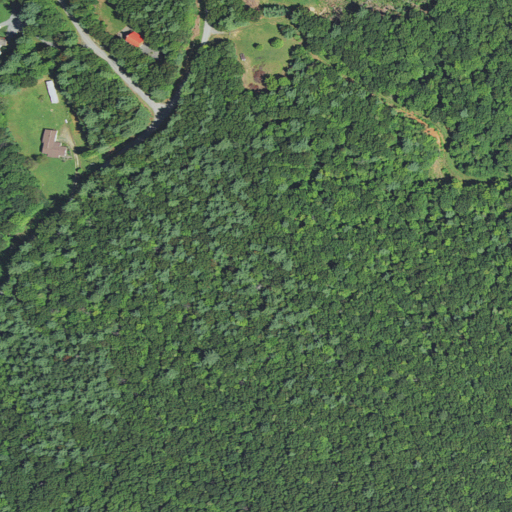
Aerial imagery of ridge(s) in North Carolina named Laurel Spur Ridge containing mixed forest, deciduous forest, open development, evergreen forest, low intensity development, pasture, and shrub